Question: I'd like to be able to 'Alt-Click' an instance variable (or a method) as part of the program i created and read what it's purpose is.
The fact that Xcode is telling me the class variable is declared at - is nice but not enough. In this case i'd like to see custom text i typed to describe what an 'asset' really is. Additionally type of the ivar would also be useful to know.
How can this be done? In this case, i wonder what exactly did i mean by 'assets'
I specifically wonder if this information can be viewed from inside 'Xcode', similar to how 'Eclipse' shows 'JavaDoc' content.

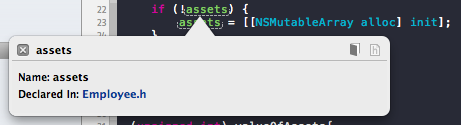
Answer: You would need to create a documentation set for your project and install it in Xcode. <URL> can help you with this. This is a command-line tool that can generate documentation in Apple's style from specially formatted comments in your headers. You can also integrate this into your build process with a run script build phase, so that documentation is always up-to-date.
For small projects, it's usually not worth the effort though and you're probably better off just adding comments to your header files and jumping there with Cmd-click (Ctrl+Cmd+left-arrow to go back to where you came from).